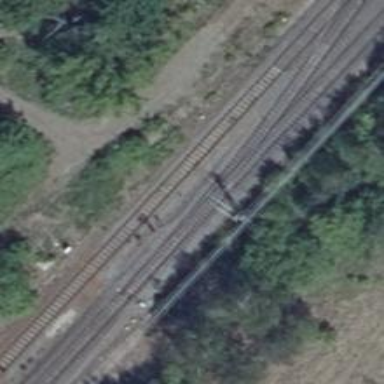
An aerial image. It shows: Rail yard with electrified contact lines for the railway.